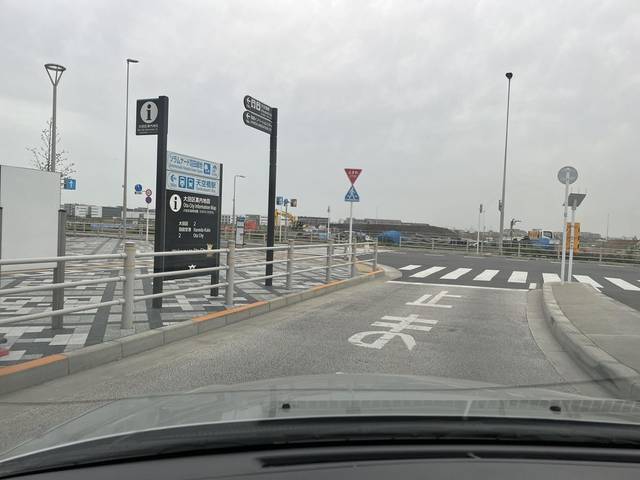
Region: Japan
Coordinates: 35.548, 139.755